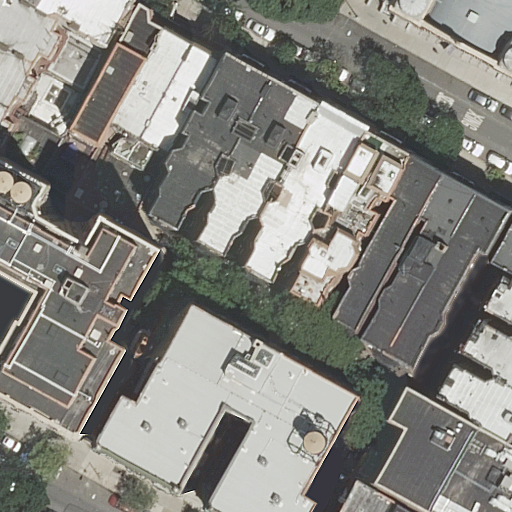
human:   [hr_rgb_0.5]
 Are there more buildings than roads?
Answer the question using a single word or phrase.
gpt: yes

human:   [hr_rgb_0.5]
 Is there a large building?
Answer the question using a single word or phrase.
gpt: yes

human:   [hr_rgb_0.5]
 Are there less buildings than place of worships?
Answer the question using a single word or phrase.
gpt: no

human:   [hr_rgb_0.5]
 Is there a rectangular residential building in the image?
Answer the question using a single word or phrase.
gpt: yes

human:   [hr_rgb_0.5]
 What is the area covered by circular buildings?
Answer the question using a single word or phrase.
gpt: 0m2

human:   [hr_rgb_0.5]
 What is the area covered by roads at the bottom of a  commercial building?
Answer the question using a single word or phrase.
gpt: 0m2

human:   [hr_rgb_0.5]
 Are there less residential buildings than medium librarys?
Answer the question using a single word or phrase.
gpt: no

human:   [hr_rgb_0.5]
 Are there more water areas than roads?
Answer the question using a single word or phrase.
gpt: no

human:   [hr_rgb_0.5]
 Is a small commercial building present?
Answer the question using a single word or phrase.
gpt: no

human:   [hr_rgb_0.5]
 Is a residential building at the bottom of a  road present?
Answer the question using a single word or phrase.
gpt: yes

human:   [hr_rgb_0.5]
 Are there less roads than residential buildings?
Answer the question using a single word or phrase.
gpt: yes

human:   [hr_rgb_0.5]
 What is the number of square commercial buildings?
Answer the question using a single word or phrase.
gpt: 0

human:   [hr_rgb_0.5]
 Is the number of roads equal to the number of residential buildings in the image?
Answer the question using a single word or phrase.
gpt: no

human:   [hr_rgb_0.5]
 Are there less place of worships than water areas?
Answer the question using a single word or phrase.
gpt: no

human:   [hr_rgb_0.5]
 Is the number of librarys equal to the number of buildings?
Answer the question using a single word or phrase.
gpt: no

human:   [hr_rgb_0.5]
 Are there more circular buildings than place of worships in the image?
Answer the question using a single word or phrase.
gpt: no

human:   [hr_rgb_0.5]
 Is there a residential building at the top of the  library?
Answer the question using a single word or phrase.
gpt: yes

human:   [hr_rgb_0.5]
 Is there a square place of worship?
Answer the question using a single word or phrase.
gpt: no

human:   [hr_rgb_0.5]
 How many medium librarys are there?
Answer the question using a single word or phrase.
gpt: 0

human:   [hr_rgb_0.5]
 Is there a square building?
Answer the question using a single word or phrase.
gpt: no

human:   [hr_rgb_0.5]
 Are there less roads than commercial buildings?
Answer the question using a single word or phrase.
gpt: no

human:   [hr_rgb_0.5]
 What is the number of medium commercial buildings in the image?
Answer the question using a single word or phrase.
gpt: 0

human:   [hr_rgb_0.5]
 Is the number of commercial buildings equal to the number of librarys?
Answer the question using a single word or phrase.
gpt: no

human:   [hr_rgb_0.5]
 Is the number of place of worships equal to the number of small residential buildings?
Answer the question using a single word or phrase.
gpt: no

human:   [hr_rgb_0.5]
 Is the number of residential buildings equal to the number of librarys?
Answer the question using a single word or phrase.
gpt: no

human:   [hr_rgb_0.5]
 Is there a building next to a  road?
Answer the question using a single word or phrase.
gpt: yes

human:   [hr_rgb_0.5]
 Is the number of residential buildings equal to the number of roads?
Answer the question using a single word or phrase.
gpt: no

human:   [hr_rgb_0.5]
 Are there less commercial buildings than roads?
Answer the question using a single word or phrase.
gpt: yes

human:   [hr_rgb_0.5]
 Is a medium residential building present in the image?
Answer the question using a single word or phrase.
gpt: yes

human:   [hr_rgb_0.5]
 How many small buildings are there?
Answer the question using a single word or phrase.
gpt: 6

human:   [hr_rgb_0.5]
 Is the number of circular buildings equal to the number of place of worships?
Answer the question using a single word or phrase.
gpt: no

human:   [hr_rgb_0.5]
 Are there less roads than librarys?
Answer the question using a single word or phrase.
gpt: no

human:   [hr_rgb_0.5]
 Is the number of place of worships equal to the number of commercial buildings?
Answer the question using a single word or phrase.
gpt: no

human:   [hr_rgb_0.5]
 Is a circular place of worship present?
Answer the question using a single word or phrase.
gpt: no

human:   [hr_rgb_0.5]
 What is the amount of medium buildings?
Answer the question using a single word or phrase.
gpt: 10

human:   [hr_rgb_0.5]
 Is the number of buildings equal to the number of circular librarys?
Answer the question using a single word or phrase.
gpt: no